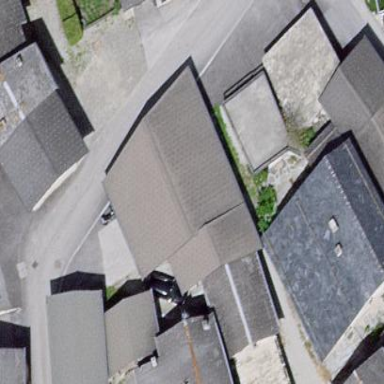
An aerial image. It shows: Simple house.